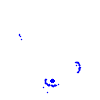
Particle: electron